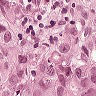
Metastatic tissue present: yes